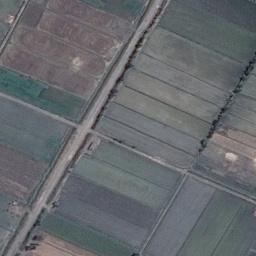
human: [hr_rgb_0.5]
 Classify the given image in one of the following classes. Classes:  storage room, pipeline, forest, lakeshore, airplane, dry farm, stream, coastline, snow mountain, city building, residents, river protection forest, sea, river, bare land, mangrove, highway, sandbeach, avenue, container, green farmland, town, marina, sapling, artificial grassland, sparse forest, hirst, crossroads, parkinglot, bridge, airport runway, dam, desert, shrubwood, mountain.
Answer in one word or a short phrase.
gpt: green farmland